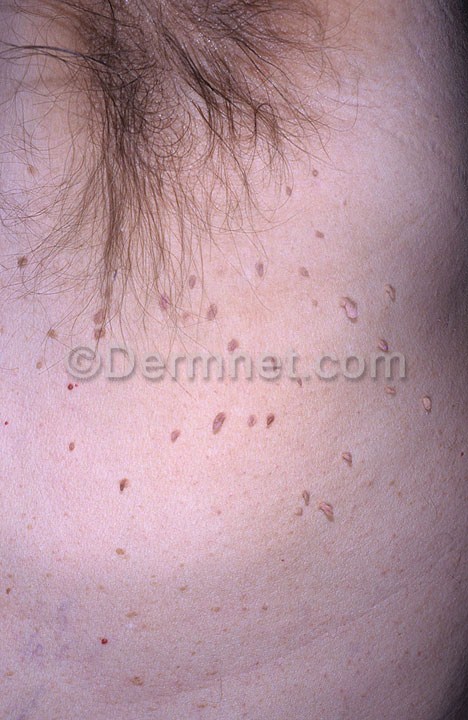
Disease: Seborrheic Keratoses and other Benign Tumors